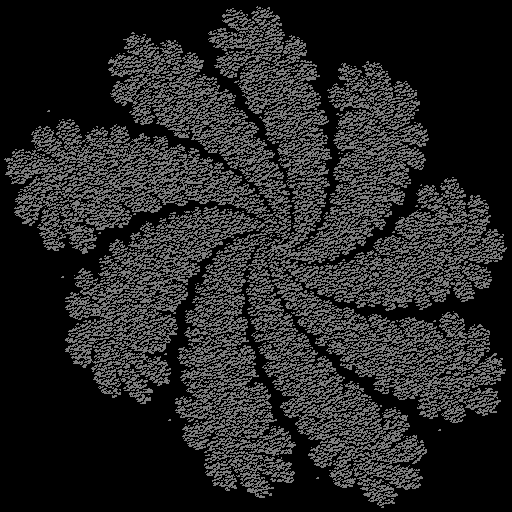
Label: flower